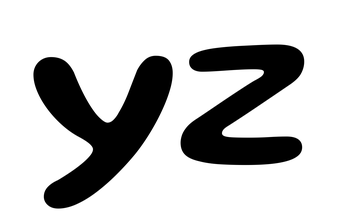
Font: Gluten_Medium